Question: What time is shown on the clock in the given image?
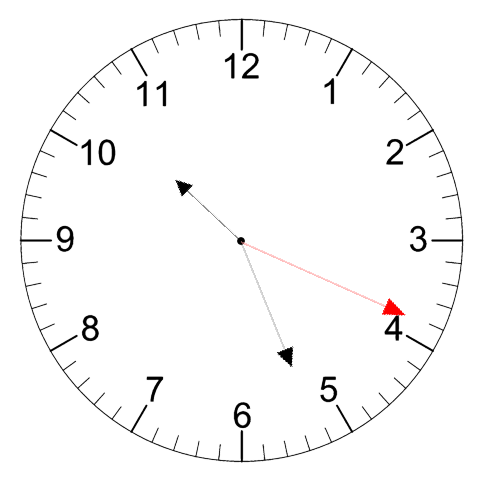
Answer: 10:26:19